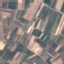
Land use / land cover: PermanentCrop